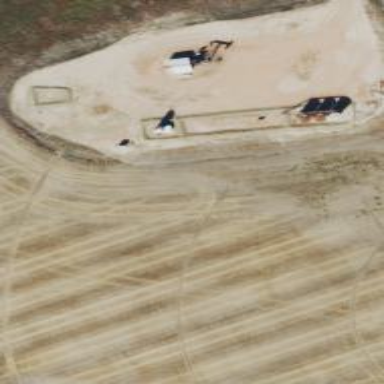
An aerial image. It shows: Storage tank with man-made structure.